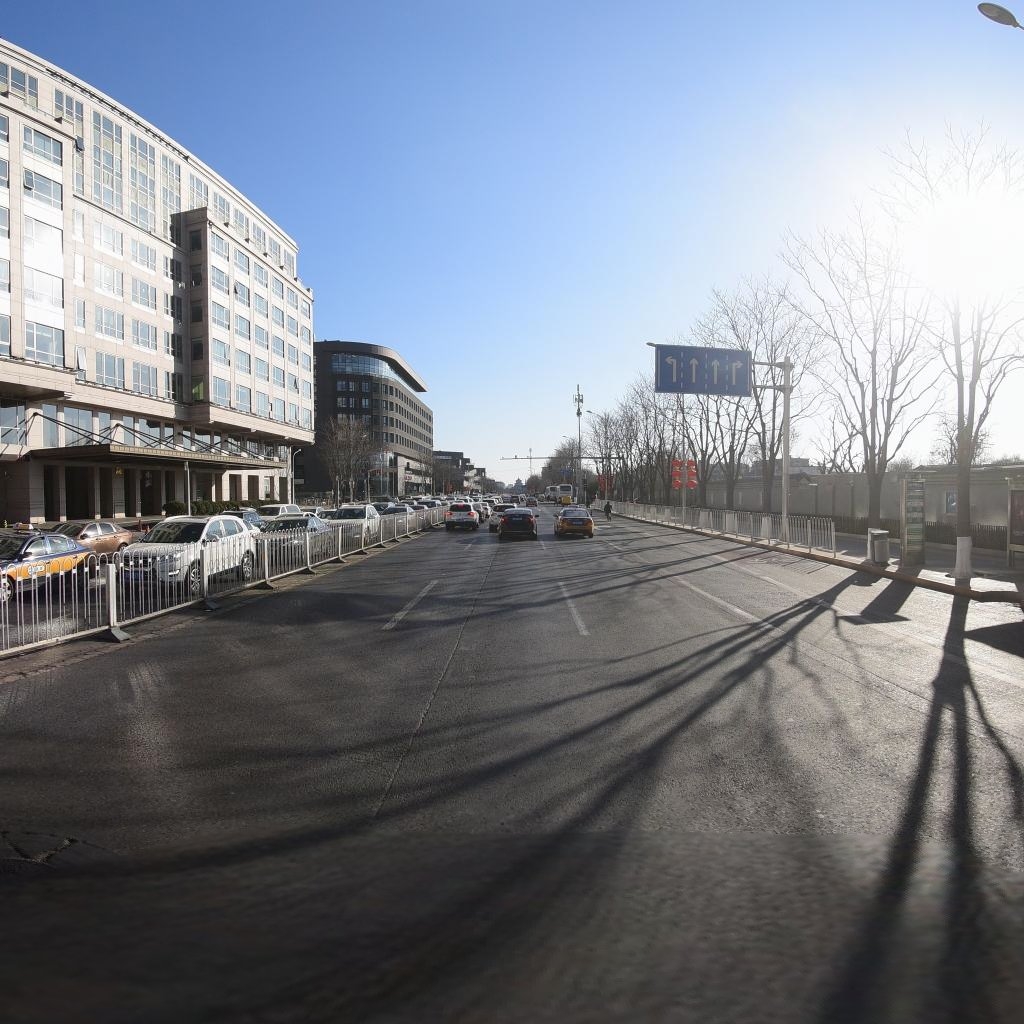
Region: Dongcheng
Road damage annotations: longitudinal crack, longitudinal crack